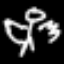
Label: angel